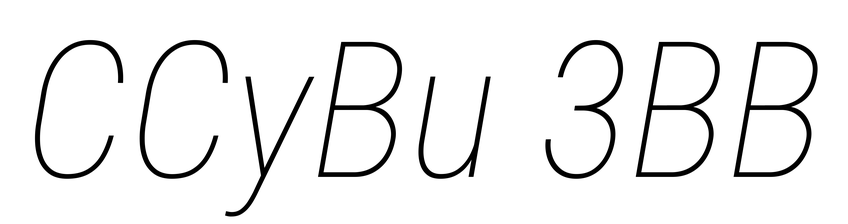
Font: Roboto-Italic_Condensed_Thin_Italic